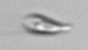
Label: Cryptophyta